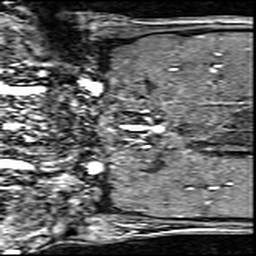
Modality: angio
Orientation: coronal
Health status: ill
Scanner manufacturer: siemens
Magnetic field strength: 3 T
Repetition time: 0.023 s
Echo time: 0.00418 s